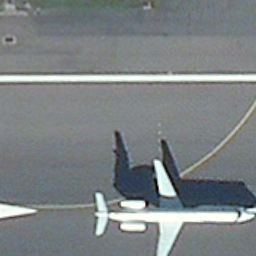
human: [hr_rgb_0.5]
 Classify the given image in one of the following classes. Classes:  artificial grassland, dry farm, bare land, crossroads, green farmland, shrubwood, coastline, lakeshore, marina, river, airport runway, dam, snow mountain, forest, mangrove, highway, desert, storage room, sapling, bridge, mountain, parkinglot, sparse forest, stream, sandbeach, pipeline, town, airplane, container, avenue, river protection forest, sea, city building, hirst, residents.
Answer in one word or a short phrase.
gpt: airplane